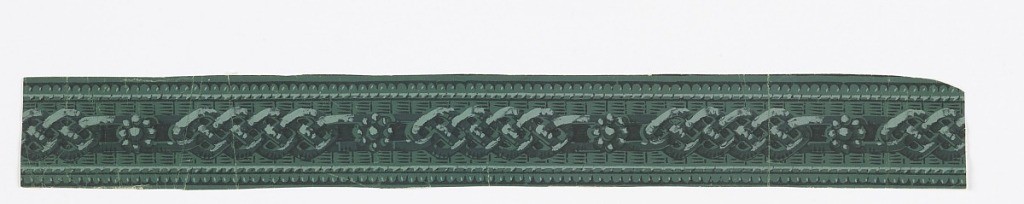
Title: Border
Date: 1835–50
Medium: Block-printed
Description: Against a field resembling weaving or basket work, horizontal groups of interlacings alternate with single rosettes. Running moldings at top and bottom. Pale green, dark green and black, on green ground.